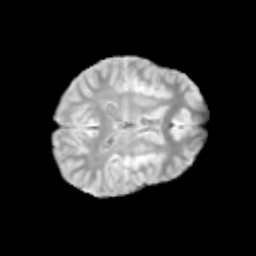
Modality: T2w
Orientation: axial
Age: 11
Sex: male
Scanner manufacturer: siemens
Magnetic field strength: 3 T
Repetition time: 3.8 s
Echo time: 0.07 s